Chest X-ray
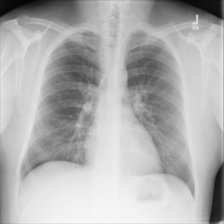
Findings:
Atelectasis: negative
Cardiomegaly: negative
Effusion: negative
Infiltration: negative
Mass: negative
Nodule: negative
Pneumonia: negative
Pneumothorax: negative
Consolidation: negative
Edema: negative
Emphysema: negative
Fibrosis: negative
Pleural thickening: negative
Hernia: negative